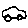
Label: car